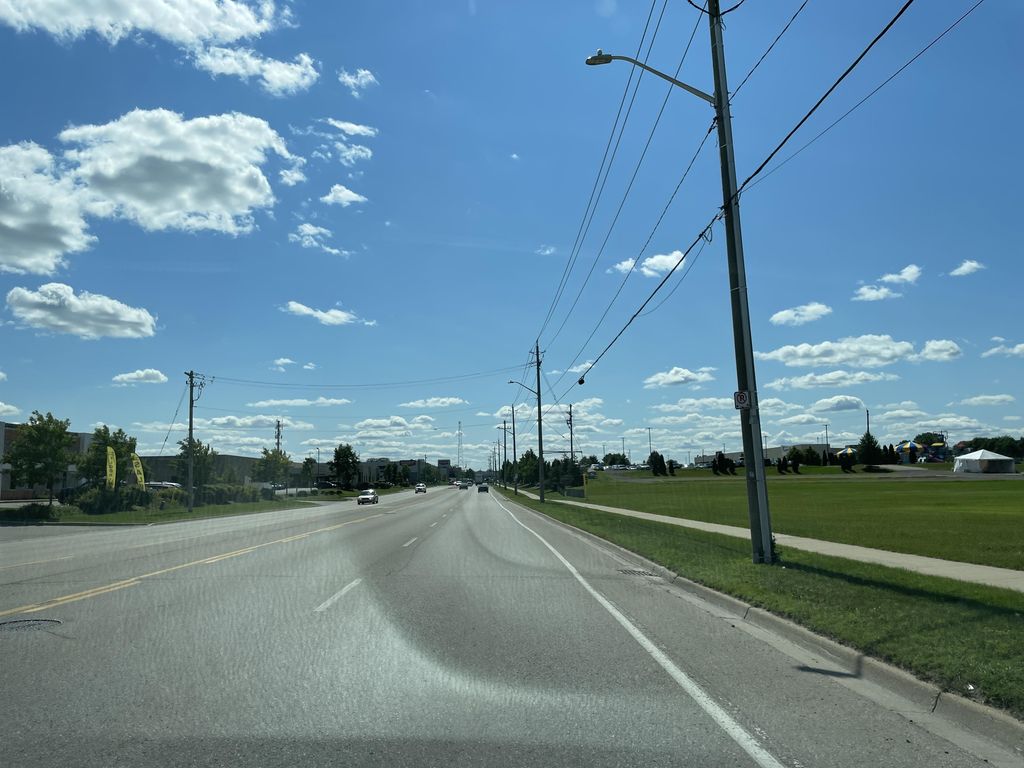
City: kitchener-waterloo